Chest X-ray:
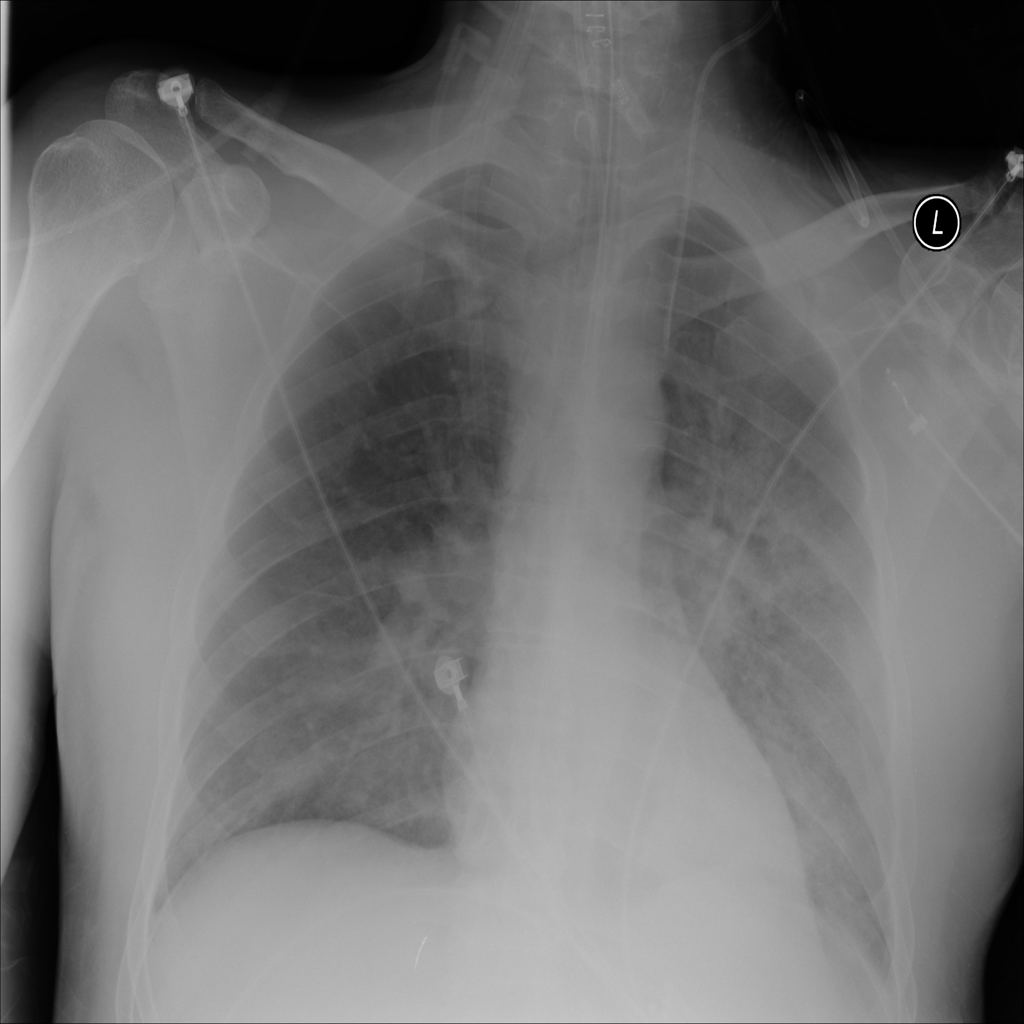
Findings: Consolidation, Effusion
No abnormal finding: no